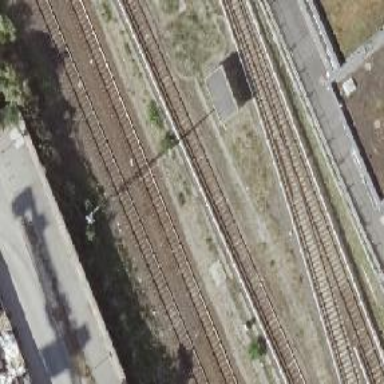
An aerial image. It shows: Railway signal.